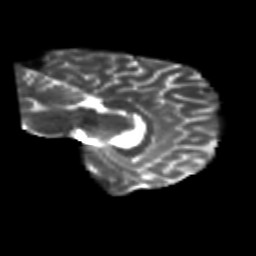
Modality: T2w
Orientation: sagittal
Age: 27
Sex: male
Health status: healthy
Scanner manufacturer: siemens
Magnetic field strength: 3 T
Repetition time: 10.8 s
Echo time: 0.082 s